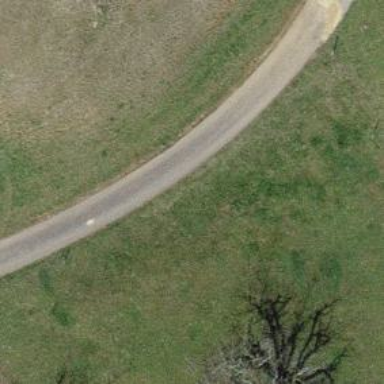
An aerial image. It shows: Well-maintained track road with grade 1 tracktype.